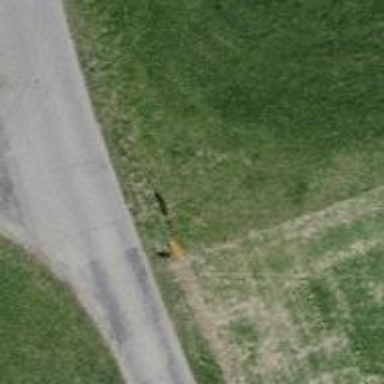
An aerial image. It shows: View of pole with roofed pipeline marker.